Question: I've been trying to create an hierarchy of classes, having each class contain a nested struct which contains data.
'''
////////Class.h////////////////////////////
#ifndef _CLASS_H_
#define _CLASS_H_
#include <stdio.h>
class A{//Base
protected:
struct dataA{
int v1, v2;
};
public:
A();
virtual void met1();
dataA * const set;
const dataA * const get;
};
class B : public A{//Child1
protected:
struct dataB : public dataA{
int v3, v4;
};
public:
B();
virtual void met2();
dataB * const set;
const dataB * const get;
};
class C : public B{//Child2
struct dataC : public dataB{
int v5, v6;
};
public:
C();
void met3();
dataC * const set;
const dataC * const get;
};
#endif
////////Class.cpp///////////////////////////
#include "Class.h"
A::A() : set( new dataA ), get( set ) {
this->set->v1 = -1;
this->set->v2 = -1;
}
void A::met1() {
printf( "%i, %i", this->get->v1, this->get->v2 );//PRINTS "-1, -1"
}
B::B() : A(), set( new dataB ), get( set ) {
this->set->v3 = -1;
this->set->v4 = -1;
}
void B::met2() {
printf( "%i, %i", this->get->v1, this->get->v2 );//An attempt to access C's "get" variable, PRINTS "-1, -1"
}
C::C() : B(), set( new dataC ), get( set ) {
this->set->v5 = -1;
this->set->v6 = -1;
}
void C::met3() {
printf( "%i, %i", this->get->v1, this->get->v2 );//PRINTS "2, 3"
}
///////main.cpp////////////////////////////////
#include "Class.h"
int main() {
C memb;
memb.set->v1 = 2;
memb.set->v2 = 3;
printf( "%i, %i", memb.get->v1, memb.get->v2 );//PRINTS "2, 3"
memb.met2();//PRINTS "-1, -1"
return 0;
}
'''

So, what I've been trying to do is after declaring a member of type C, to access an inherited function from B which has access to C's data struct. A void pointer wouldn't do the job, as it cannot point to object types. I've tried passing the address of C to B, though, they are both different types. First off, if I access v1 from the main block, provided I've set a value to it, as shown in the example, I get a correct value- the value I've set. However, if I try to access the same variable, but from class B instead, it prints the value, as if it had not been set before, other than from the constructor. So I'm attempting to create a link from class B to class C's data struct - to class C's data parent- class B's data struct. The example code had not been compiled.
Regards!
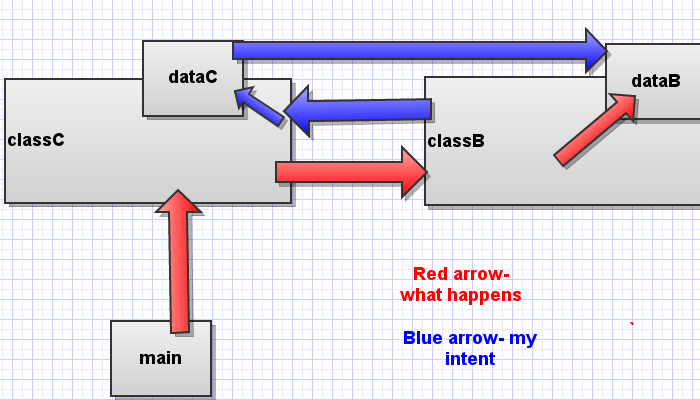
Answer: I'm pretty sure this is close to what you want, though I have to tell you I need to shower after writing it. There are a ton of things in this I would NOT do, but...
'''
#include <cstdio>
#include <cstdlib>
using namespace std;
class A{//Base
protected:
struct dataA
{
int v1, v2;
} * const data;
A(dataA* const p)
: data(p)
{
p->v1=-1;
p->v2=-1;
};
public:
virtual void met1()
{
printf( "%i, %i", get()->v1, get()->v2 );
}
const dataA * const get() const { return data; }
dataA * const set() const { return data; }
};
class B : public A {//Child1
protected:
struct dataB : public dataA
{
int v3, v4;
} * const data;
// protected constructor
B(dataB * const p)
: A(p), data(p)
{
p->v3 = 0;
p->v4 = 0;
};
public:
virtual void met2()
{
printf( "%i, %i, %i, %i", get()->v1, get()->v2, get()->v3, get()->v4);
}
const dataB * const get() const { return data; }
dataB * const set() const { return data; }
};
class C : public B
{
struct dataC : public dataB
{
int v5, v6;
} * const data;
public:
C() : B(new dataC),
data(static_cast<dataC*>(B::data))
{
data->v5 = 0;
data->v6 = 0;
};
~C()
{
// note, the pointers in B and A are left
// dangling after this is done.
delete data;
}
virtual void met2()
{
printf( "%i, %i, %i, %i, %i, %i",
get()->v1, get()->v2,
get()->v3, get()->v4,
get()->v5, get()->v6);
}
const dataC * const get() const { return data; }
dataC * const set() const { return data; }
};
///////main.cpp////////////////////////////////
int main() {
C memb;
memb.set()->v1 = 2;
memb.set()->v2 = 3;
printf( "%i, %i
", memb.get()->v1, memb.get()->v2 );
memb.met2();
return 0;
}
'''
'''
2, 3
2, 3, 0, 0, 0, 0
'''
---
OP wanted to see this without the get() and set() members using just member variables. Again, just hideous, but here you go:
'''
#include <cstdio>
#include <cstddef>
class A{//Base
protected:
struct dataA
{
int v1, v2;
};
dataA * const set;
const dataA * const get;
A(dataA* const p)
: get(p), set(p)
{
p->v1=-1;
p->v2=-1;
};
public:
virtual void met1()
{
printf( "%i, %i
", get->v1, get->v2 );
}
};
class B : public A {//Child1
protected:
struct dataB : public dataA
{
int v3, v4;
};
dataB * const set;
const dataB *const get;
// protected constructor
B(dataB * const p)
: A(p), set(p), get(p)
{
p->v3 = 0;
p->v4 = 0;
};
public:
virtual void met2()
{
printf( "%i, %i, %i, %i
", get->v1, get->v2, get->v3, get->v4);
}
};
class C : public B
{
struct dataC : public dataB
{
int v5, v6;
};
public:
dataC * const set;
const dataC * const get;
C() : B(new dataC),
set(static_cast<dataC *const>(B::set)),
get(static_cast<const dataC *const>(B::get))
{
set->v5 = 0;
set->v6 = 0;
}
~C()
{
// note, the pointers in B and A are left
// dangling after this is done.
delete set;
}
virtual void met2()
{
printf( "%i, %i, %i, %i, %i, %i
",
get->v1, get->v2,
get->v3, get->v4,
get->v5, get->v6);
}
};
///////main.cpp////////////////////////////////
int main() {
C memb;
memb.set->v1 = 2;
memb.set->v2 = 3;
printf( "%i, %i
", memb.get->v1, memb.get->v2 );
memb.met2();
B& obj = memb;
obj.met1();
obj.met2();
return 0;
}
'''
'''
2, 3
2, 3, 0, 0, 0, 0
2, 3
2, 3, 0, 0, 0, 0
'''